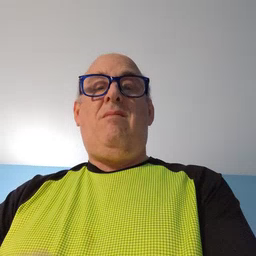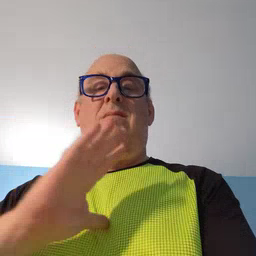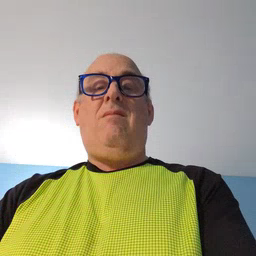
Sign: fine